Question: Sorry for asking this silly question.
How can we load default safari page when not connected to the internet, like the page below, in our application?

Thanks in advance
Chahal
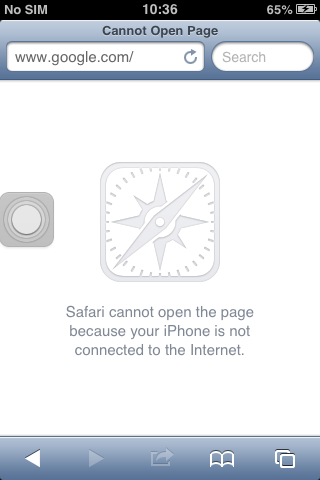
Answer: Did you mean : open a default page in the Safari application when taping on some button inside your application?
If yes, then here is the code :
'''
[[UIApplication sharedApplication] openURL:[YOUR_URL_HERE]]
'''